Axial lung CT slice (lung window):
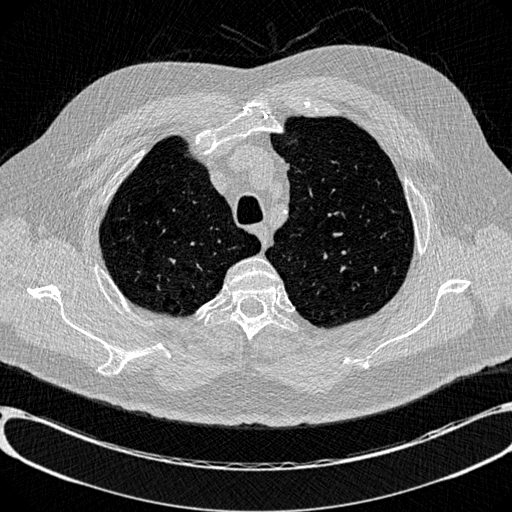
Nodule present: no